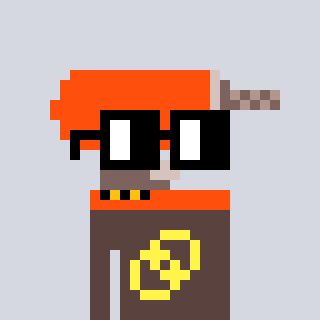
a pixel art character with square black glasses, a drill-shaped head and a darkbrown-colored body on a cool background